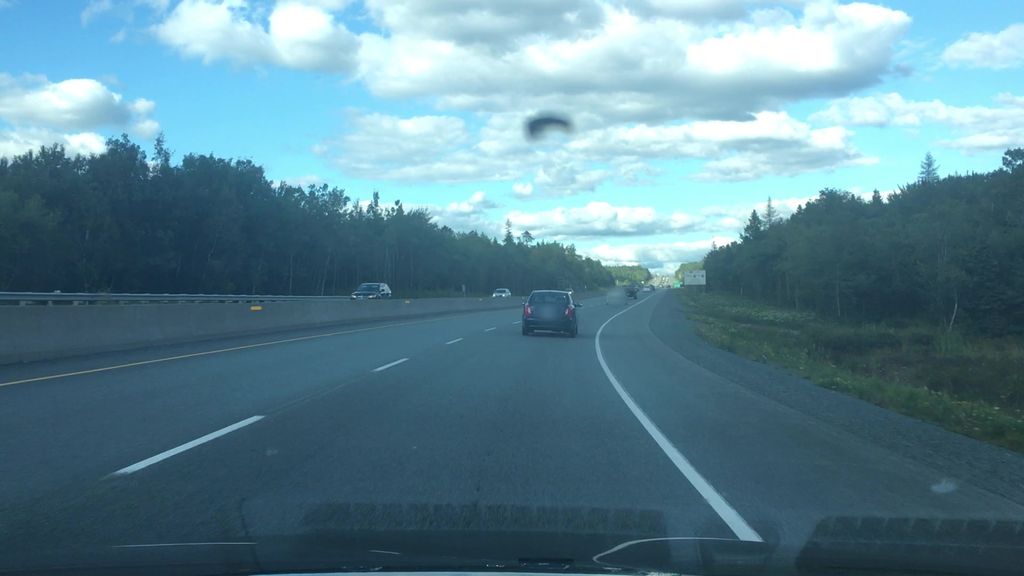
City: halifax